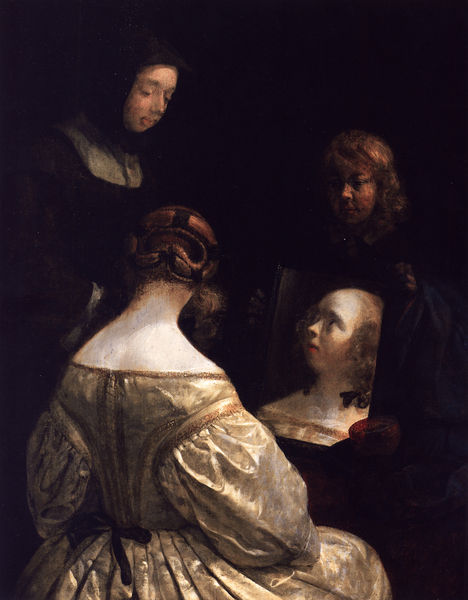
Titel: Frau im Spiegel
Künstler: Gerard ter Borch
Institution: Amsterdam, Rijksmuseum
Schlagwörter: dunkel, gemälde, weiß, frauen, frau, frisur, haar, handschuhe, kleid, mund, rücken, schwarz, blick, dame, rot, haube, schleife, barock, diener, dienerin, gesicht, haarschmuck, ärmel, hals, niederlande, porträt, spiegel, gewand, haare, seide, creme, nacken, zofe, schönheit, toilette, chiaroscuro, taft, unklarheit, 1640, seiü